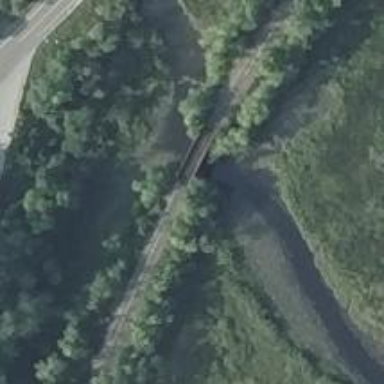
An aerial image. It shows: Disused railway bridge.